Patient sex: M
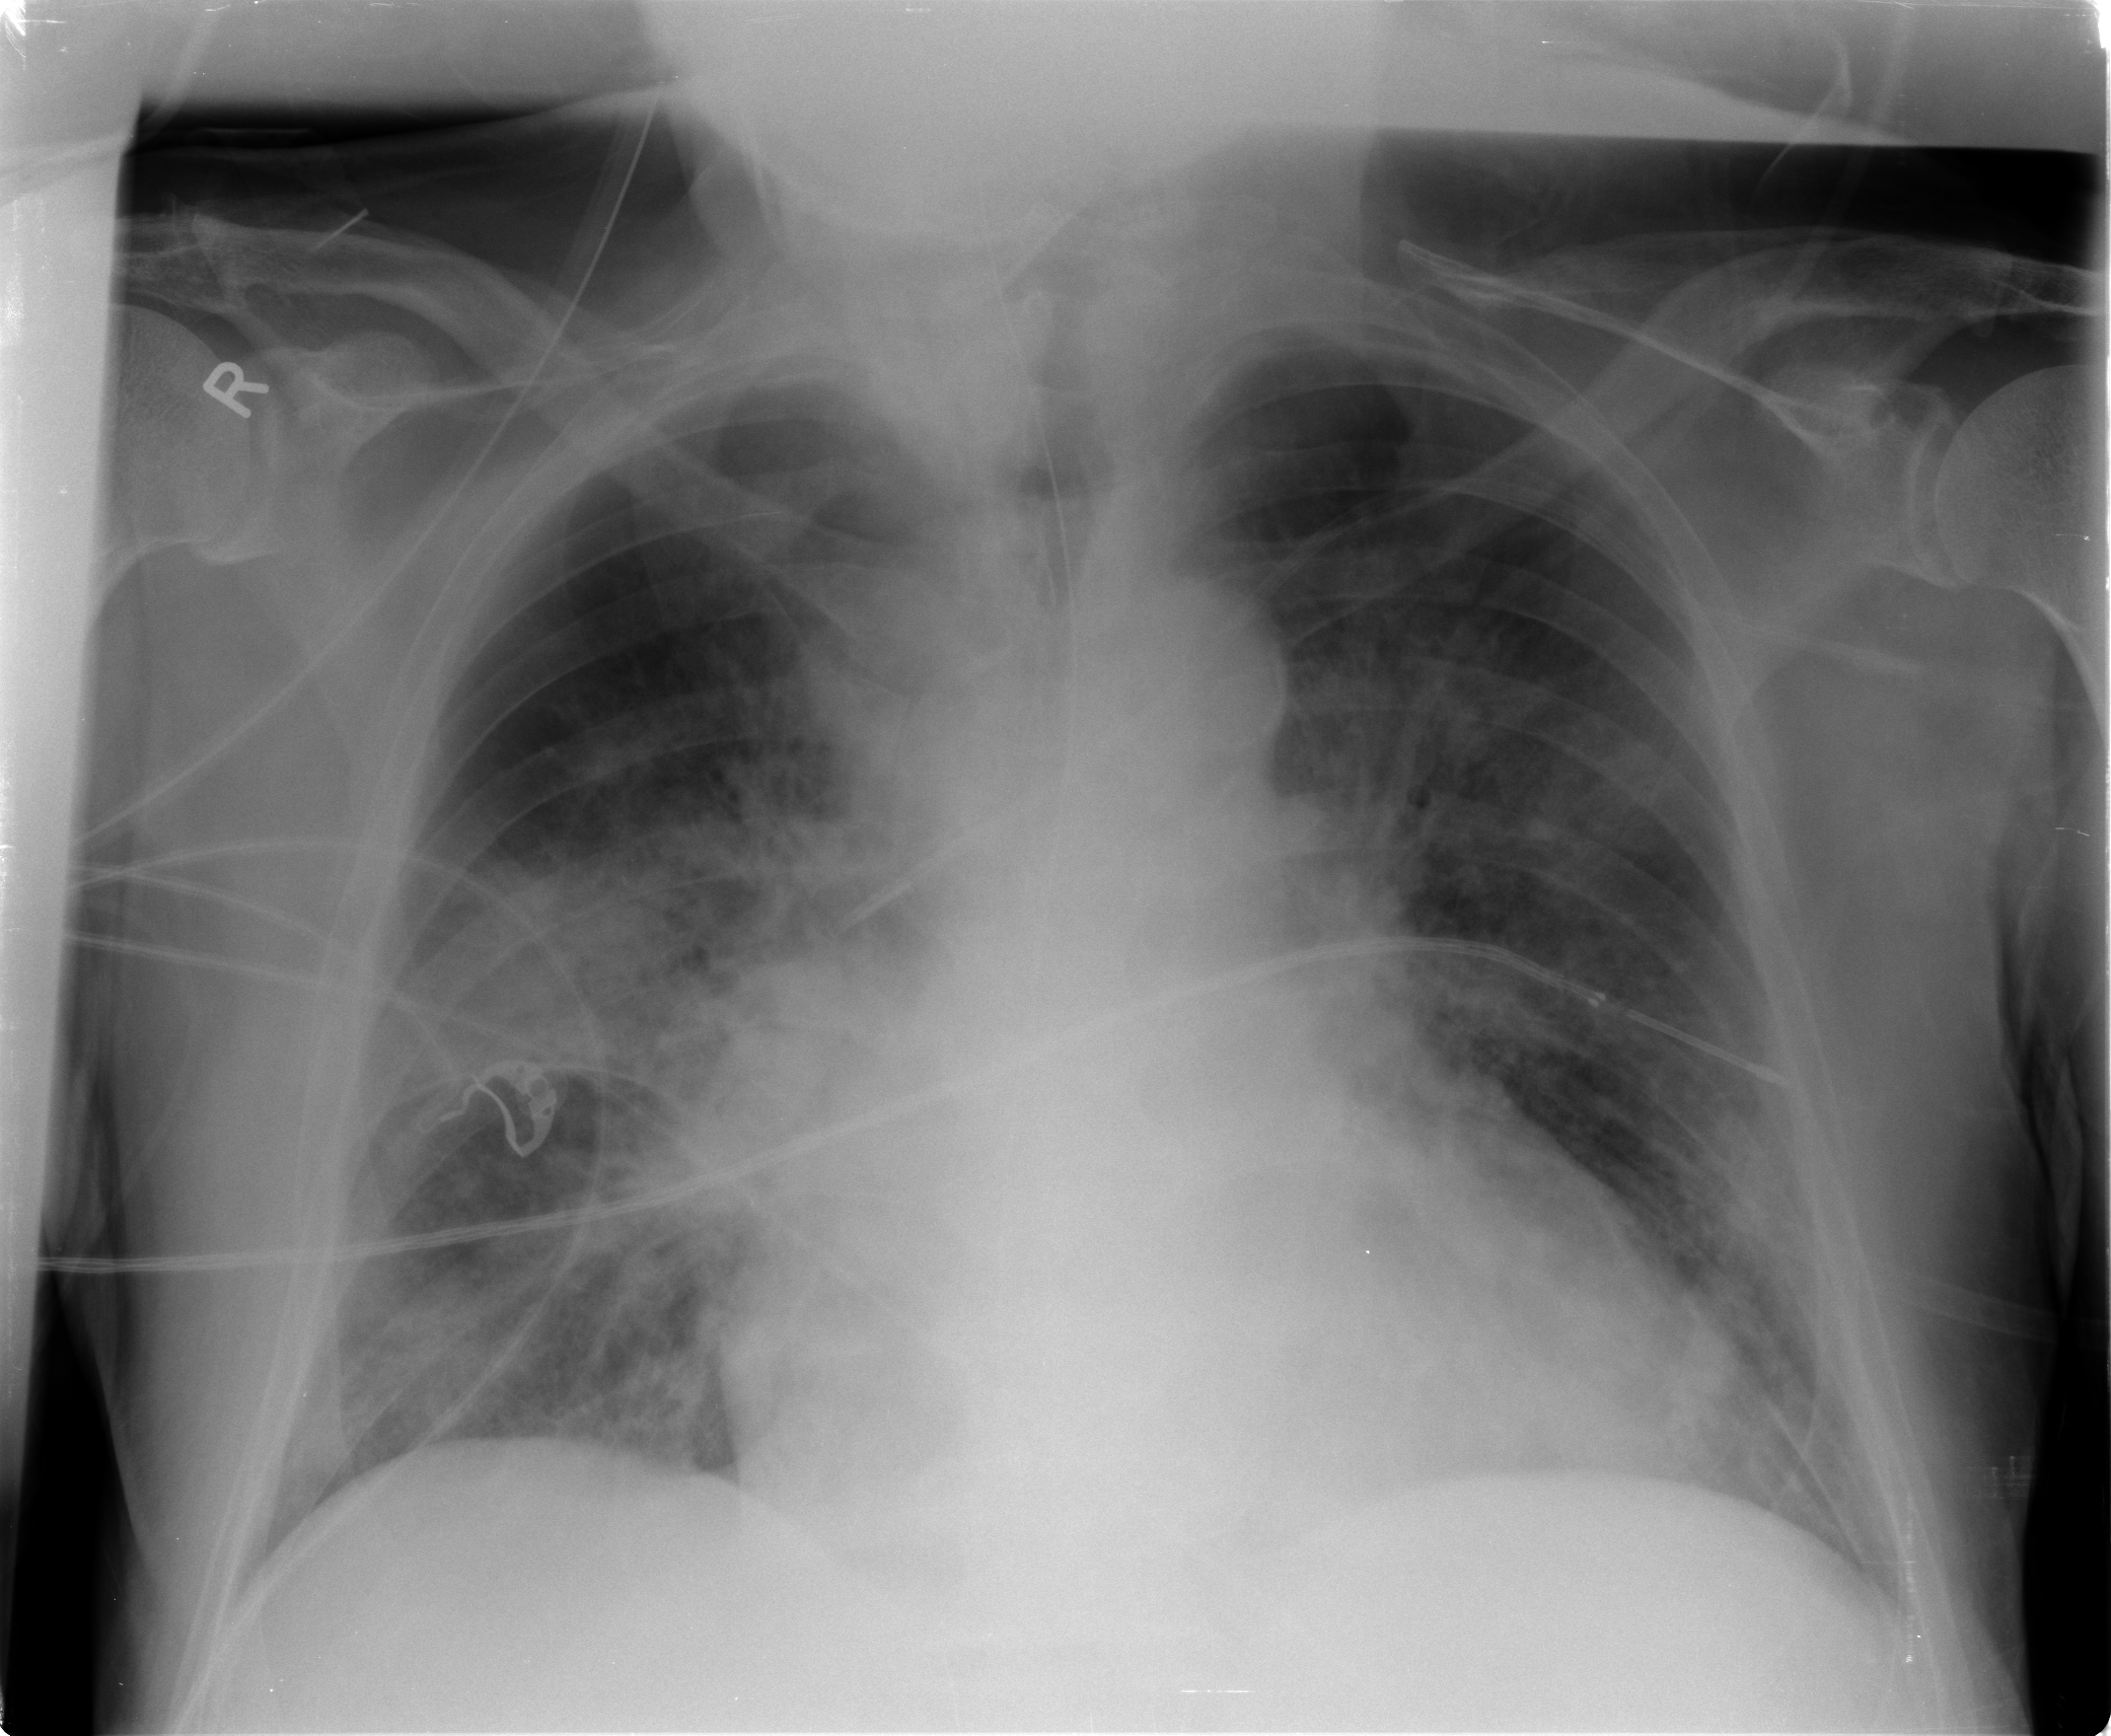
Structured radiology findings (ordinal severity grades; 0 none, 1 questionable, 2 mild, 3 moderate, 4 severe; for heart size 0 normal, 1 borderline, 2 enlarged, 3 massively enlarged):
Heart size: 2
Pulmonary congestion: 2
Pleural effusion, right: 2
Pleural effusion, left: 2
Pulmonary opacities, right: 3
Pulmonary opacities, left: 3
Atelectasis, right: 3
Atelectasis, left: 3